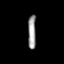
Tissue: lung
Cell type: T cells
Senescence score: 0.2355
Nuclear area (px): 270
Mean DAPI intensity: 153.967